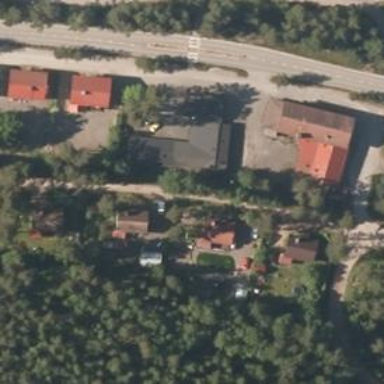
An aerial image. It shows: Living street.